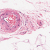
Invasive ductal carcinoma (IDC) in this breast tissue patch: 0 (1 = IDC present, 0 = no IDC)